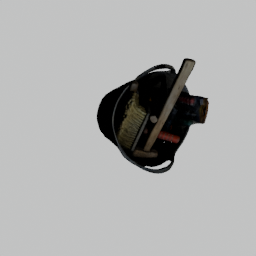
Label: tools